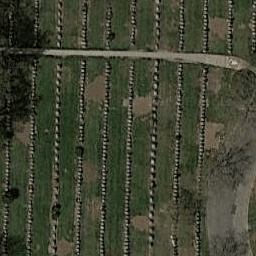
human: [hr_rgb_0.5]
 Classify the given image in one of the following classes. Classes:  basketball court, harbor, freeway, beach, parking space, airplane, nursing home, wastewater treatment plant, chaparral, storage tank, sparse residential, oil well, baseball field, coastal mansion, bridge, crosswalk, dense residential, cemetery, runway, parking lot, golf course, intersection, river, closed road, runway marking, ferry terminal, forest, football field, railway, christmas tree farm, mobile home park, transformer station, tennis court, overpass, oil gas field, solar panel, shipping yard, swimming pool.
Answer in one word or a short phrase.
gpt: cemetery